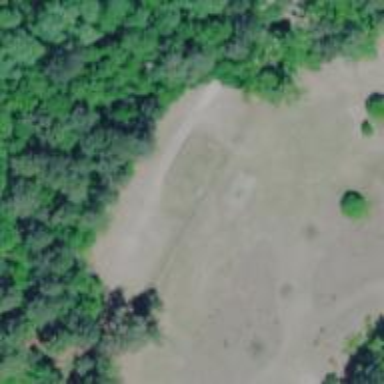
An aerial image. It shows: Disc golf tee.